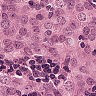
Metastatic tissue present: yes